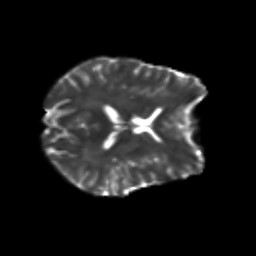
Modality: T2w
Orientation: axial
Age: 25
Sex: female
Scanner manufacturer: siemens
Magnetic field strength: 3 T
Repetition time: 3.5 s
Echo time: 0.113 s